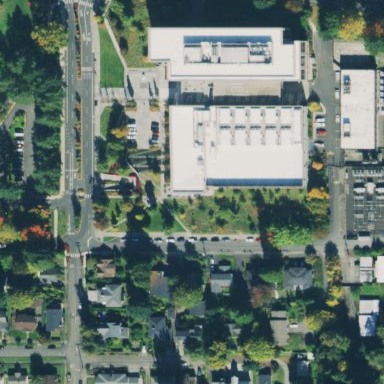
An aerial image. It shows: Commercial building.